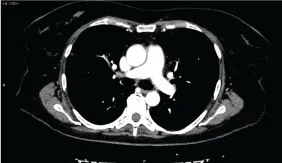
(D-F) Panel of radiological imaging concerning response to treatment (September 2020).
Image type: radiology (ct)